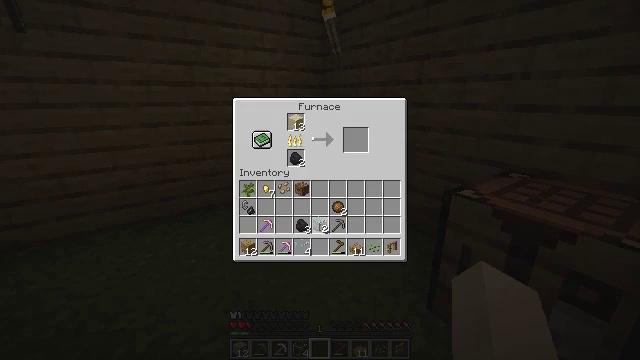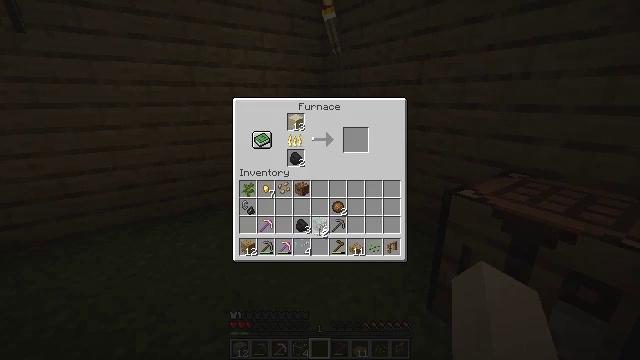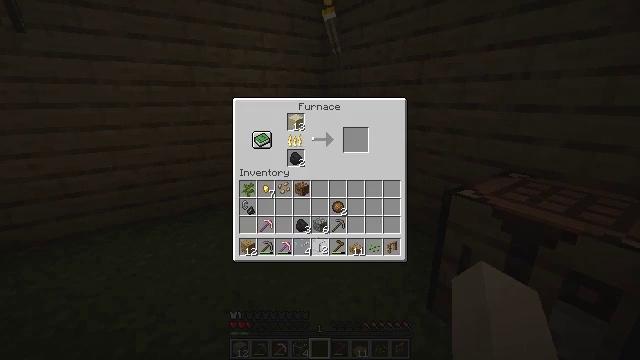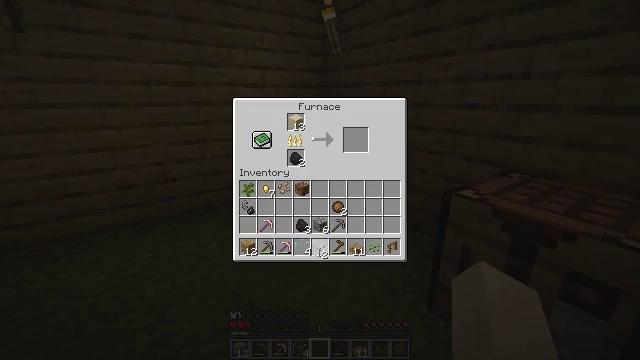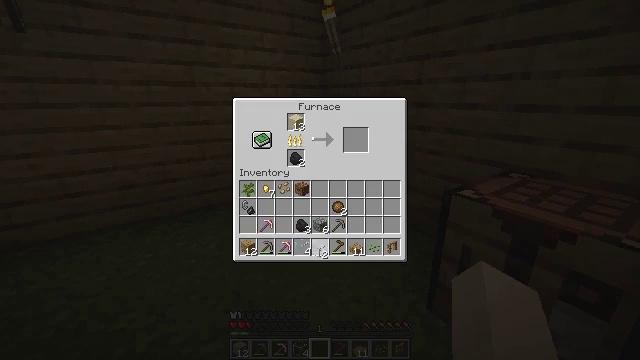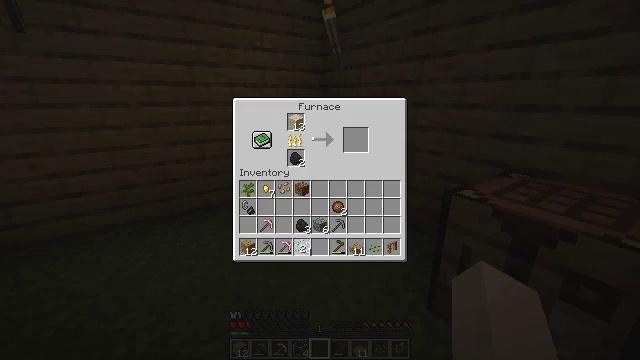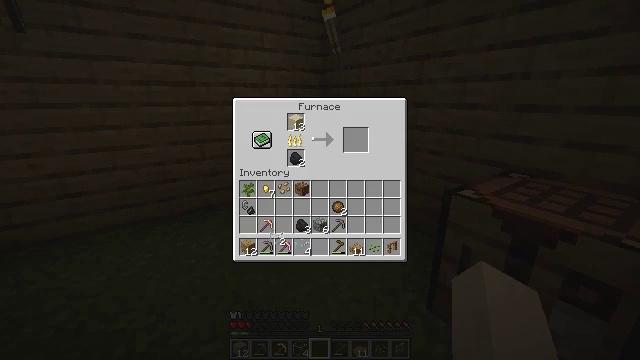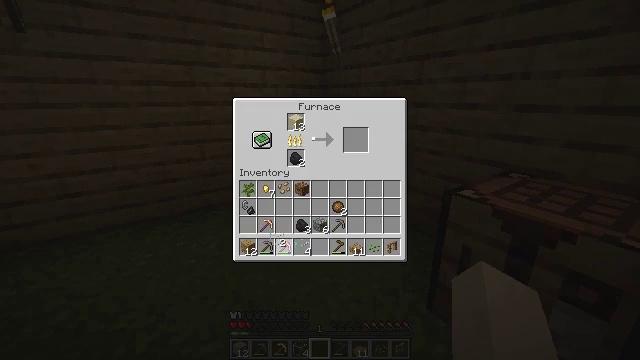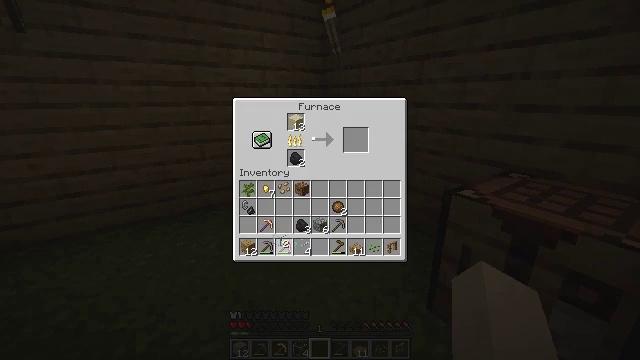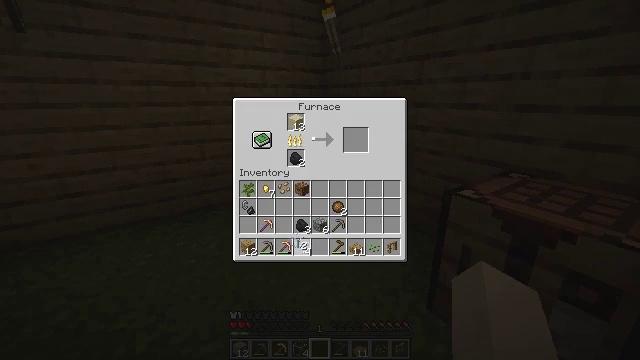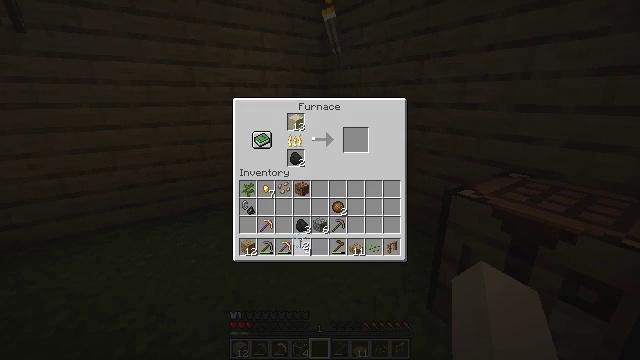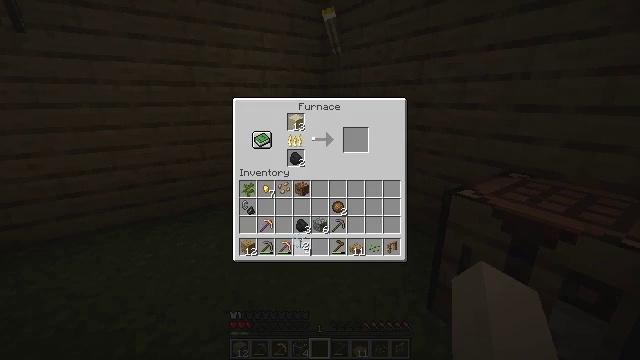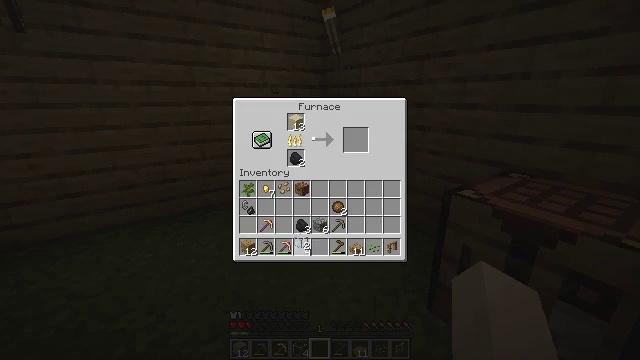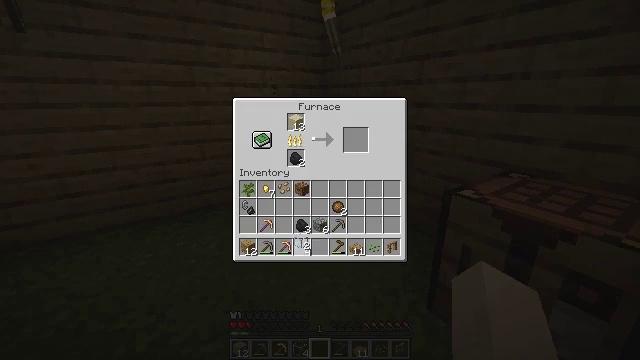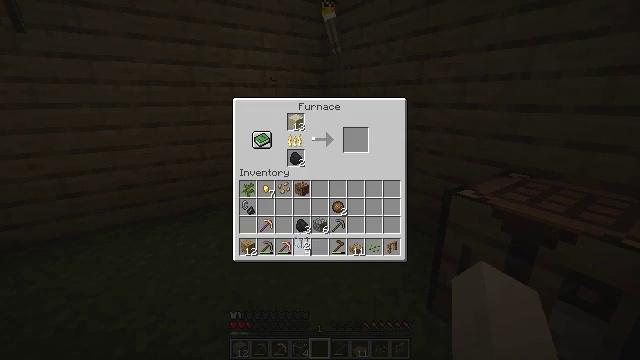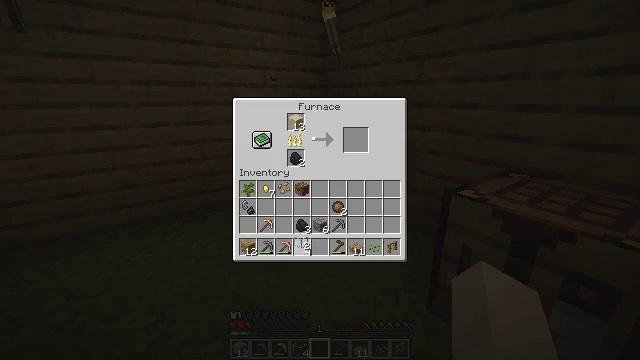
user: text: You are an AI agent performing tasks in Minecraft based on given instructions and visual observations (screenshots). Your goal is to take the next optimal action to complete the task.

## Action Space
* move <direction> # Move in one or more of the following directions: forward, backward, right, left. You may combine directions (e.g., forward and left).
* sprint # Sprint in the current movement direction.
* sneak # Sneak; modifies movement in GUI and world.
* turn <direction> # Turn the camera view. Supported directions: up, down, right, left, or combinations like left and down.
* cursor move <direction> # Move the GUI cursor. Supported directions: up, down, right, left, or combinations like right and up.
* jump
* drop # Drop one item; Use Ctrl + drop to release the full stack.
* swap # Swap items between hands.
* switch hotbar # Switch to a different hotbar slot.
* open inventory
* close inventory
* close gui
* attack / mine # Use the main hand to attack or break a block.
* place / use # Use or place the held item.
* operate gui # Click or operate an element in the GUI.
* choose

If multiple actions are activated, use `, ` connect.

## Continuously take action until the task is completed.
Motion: motion action
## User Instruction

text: Gather carrots from the field.
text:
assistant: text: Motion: no_op
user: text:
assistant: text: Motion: turn down
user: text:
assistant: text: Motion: no_op
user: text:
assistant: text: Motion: no_op
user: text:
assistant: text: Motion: turn left
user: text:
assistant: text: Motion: turn left and up
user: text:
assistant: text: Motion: no_op
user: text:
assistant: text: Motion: no_op
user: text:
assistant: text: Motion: turn right
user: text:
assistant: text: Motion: no_op
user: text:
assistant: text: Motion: no_op
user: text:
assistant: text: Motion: no_op
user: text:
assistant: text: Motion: no_op
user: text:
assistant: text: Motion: no_op
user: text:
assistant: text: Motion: attack / mine
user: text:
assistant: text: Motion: attack / mine
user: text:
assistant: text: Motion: no_op
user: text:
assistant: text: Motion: no_op
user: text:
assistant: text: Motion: no_op
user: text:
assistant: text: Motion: no_op
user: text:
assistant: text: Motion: open inventory
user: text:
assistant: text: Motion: open inventory
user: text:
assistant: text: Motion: open inventory
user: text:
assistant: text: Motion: open inventory
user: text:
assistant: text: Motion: no_op
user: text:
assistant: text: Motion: no_op
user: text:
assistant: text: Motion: turn left and up
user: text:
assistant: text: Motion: turn left and up
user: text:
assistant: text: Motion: turn left and up
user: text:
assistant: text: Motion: turn left